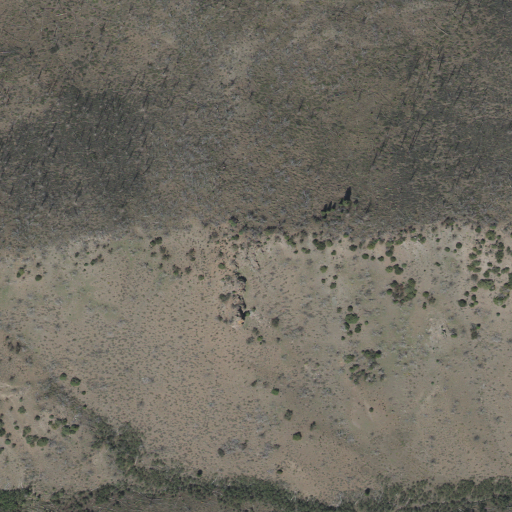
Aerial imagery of mountain in Utah named Window Rock containing shrub, evergreen forest, and deciduous forest